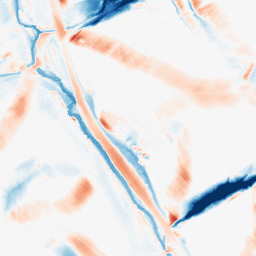
Category: morphological
Decomposition family: morphological_diamond
Decomposition parameters: operation: average
radius: 20
Upsampling method: regularized
Upsampling parameters: scale: 4
lambda_reg: 0.001
Upsampling scale: 4